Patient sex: F
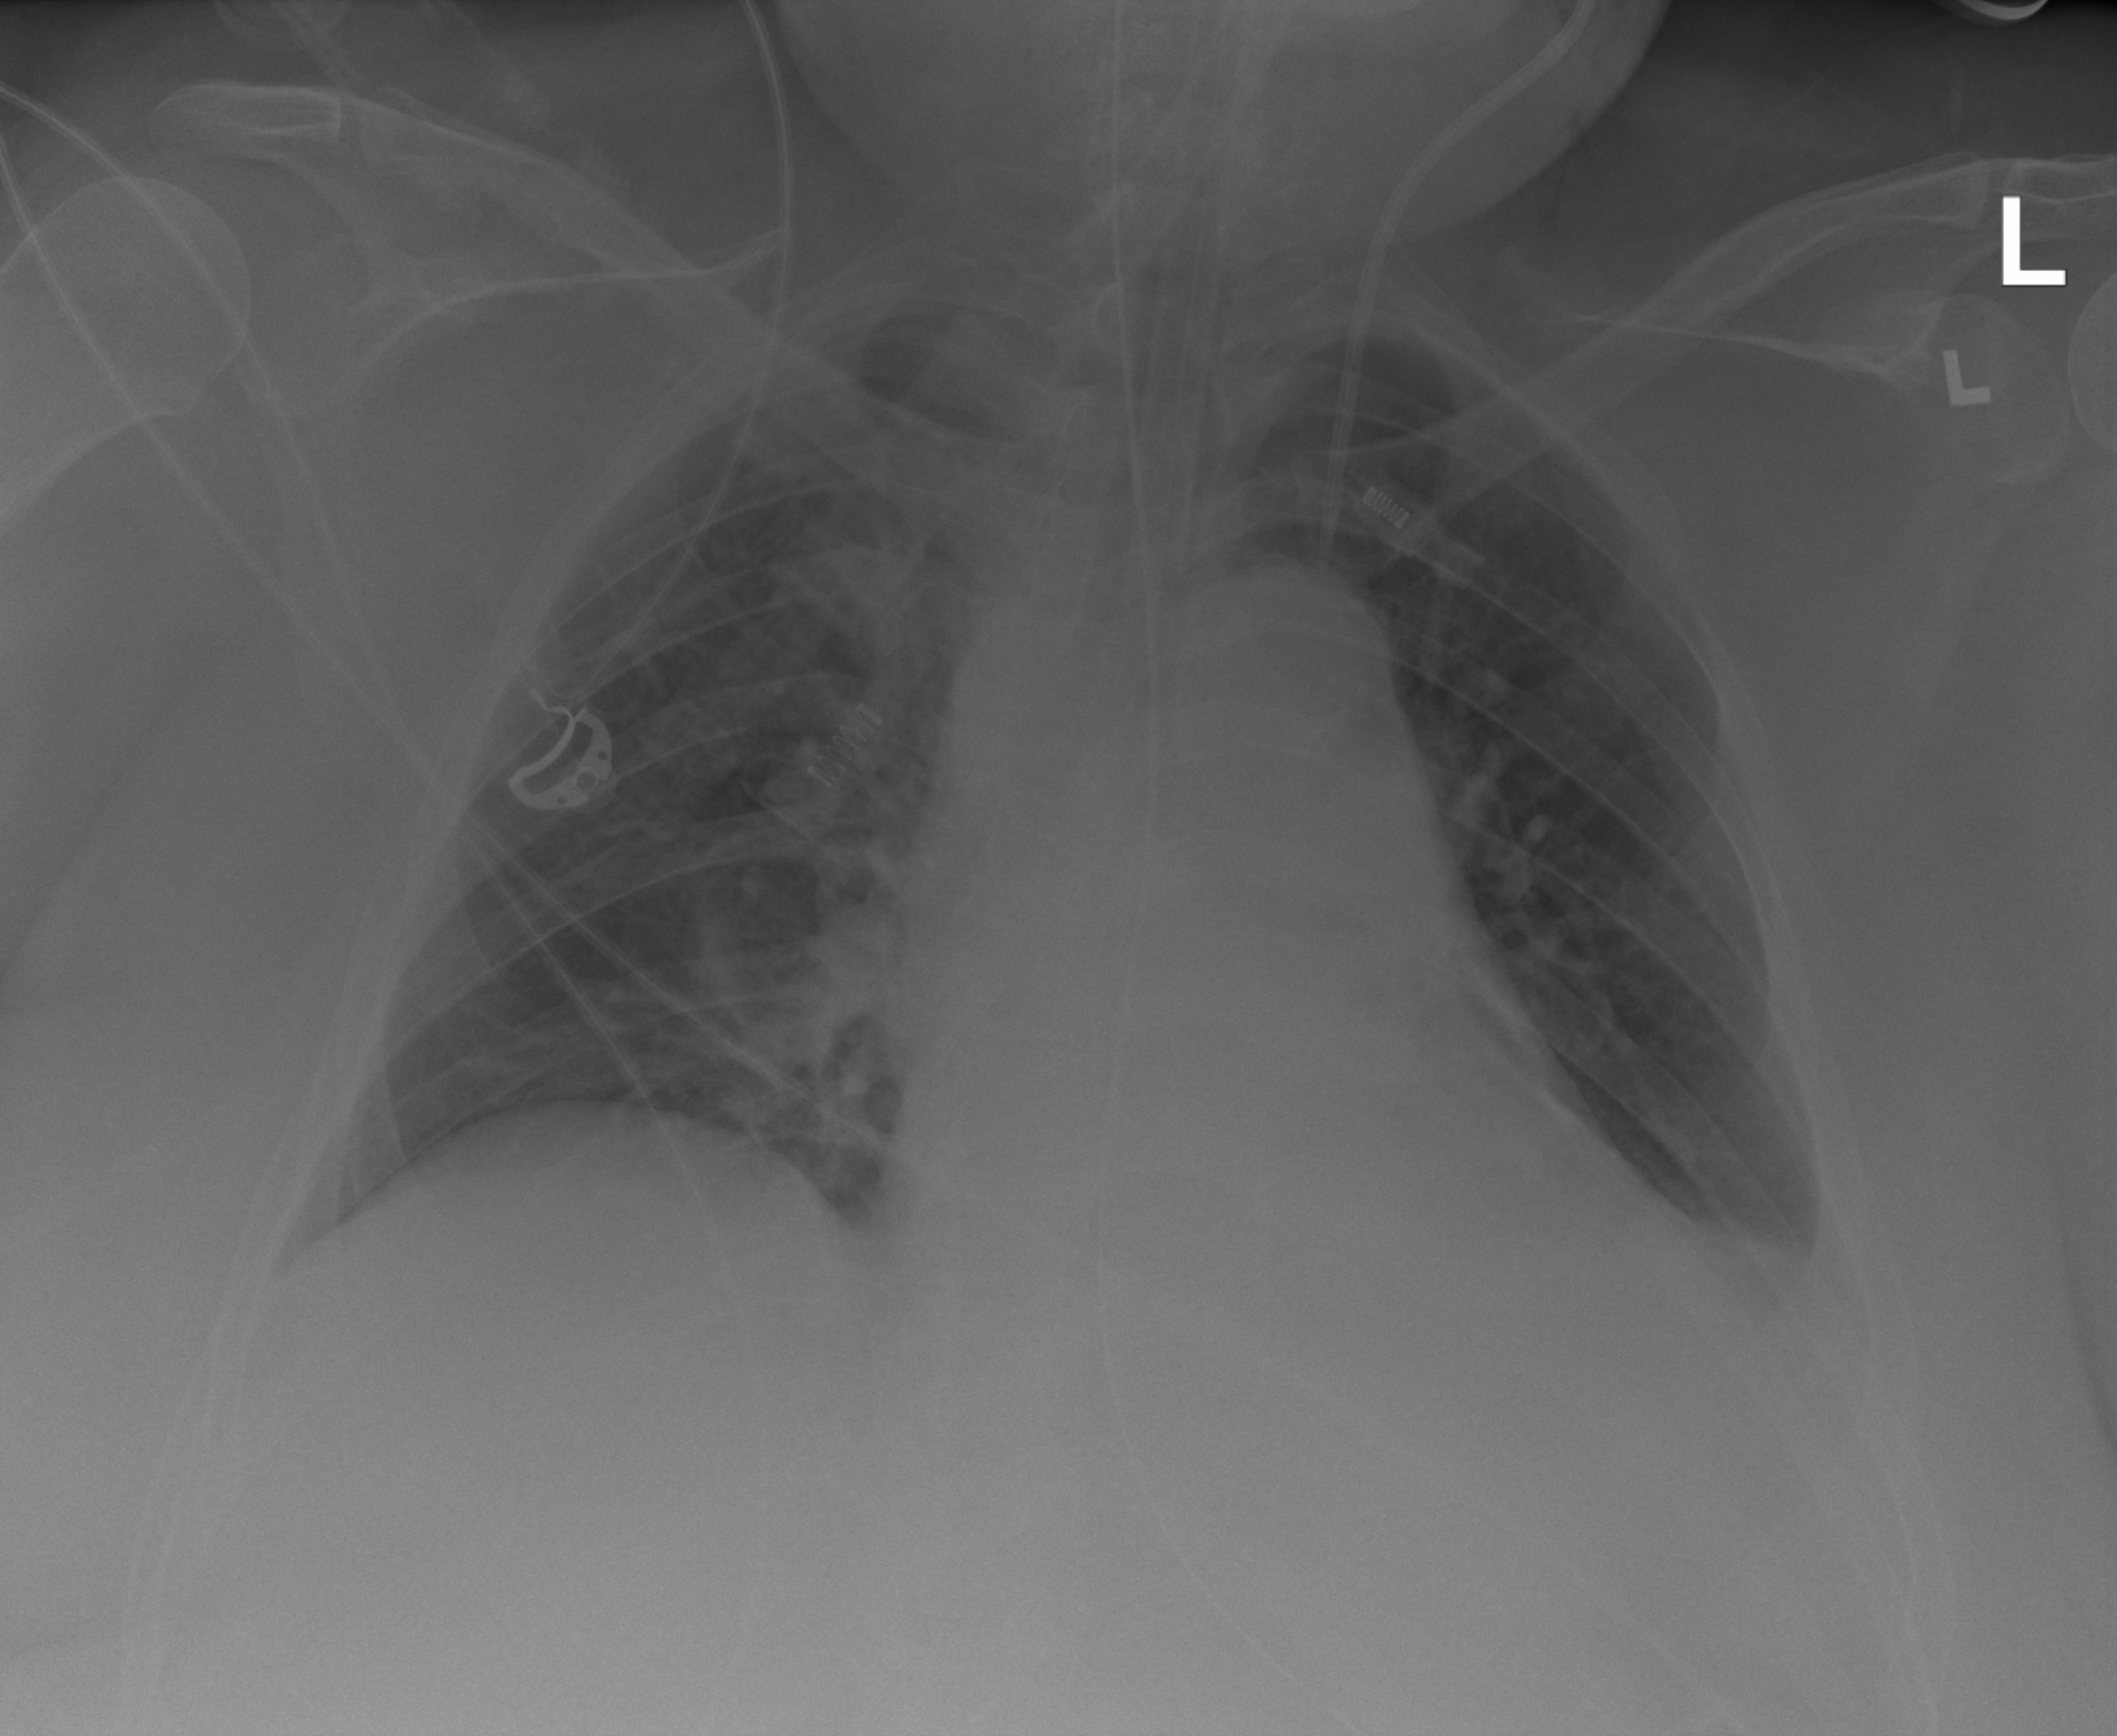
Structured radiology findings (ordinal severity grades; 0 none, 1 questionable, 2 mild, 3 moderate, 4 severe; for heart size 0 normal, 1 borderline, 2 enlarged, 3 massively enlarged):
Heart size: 2
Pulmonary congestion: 2
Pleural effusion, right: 0
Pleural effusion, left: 2
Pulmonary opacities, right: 0
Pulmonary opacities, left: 1
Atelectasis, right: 2
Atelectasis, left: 2